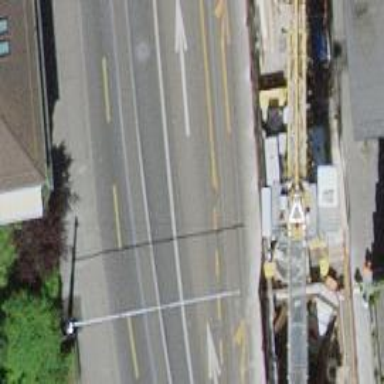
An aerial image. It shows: Tram level crossing on the railway.